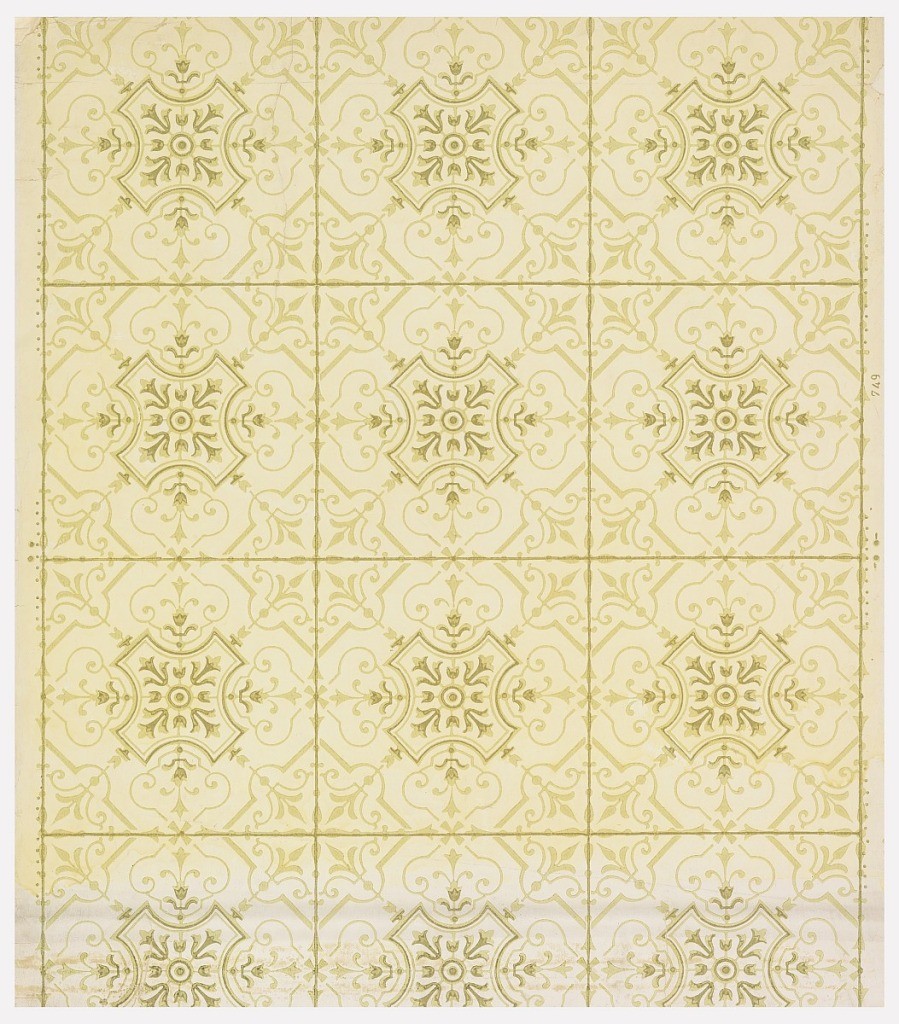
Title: Sidewall
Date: ca. 1900
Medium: Machine-printed paper, varnish
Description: Full width. Sanitary paper composed of simulated tiles, with green lines marking the squares and three units of design to the width of the paper. Simple radial geometric figure set with foliage scrolls. Printed in yellow-green on plain ground.